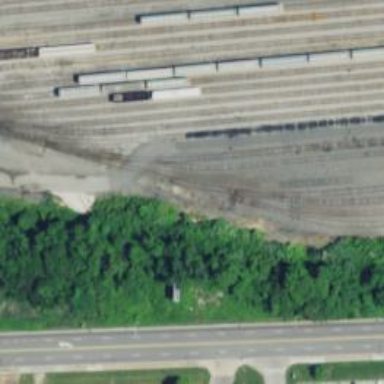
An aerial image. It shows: Railway yard in service.